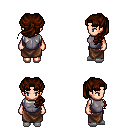
a pixel art fantasy rpg character, female body template, human, light skin, steel chest armor, robe skirt, brown princess hairstyle, white slippers, four views (front, back, left, right), 2x2 character sprite sheet, small pixel art, hard edges, no anti-aliasing